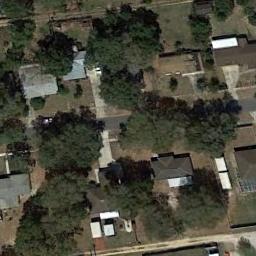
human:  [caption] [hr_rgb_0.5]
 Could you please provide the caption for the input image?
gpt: There are many buildings in medium residential area .

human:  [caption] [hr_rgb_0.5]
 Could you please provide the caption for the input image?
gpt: The medium residential area has some houses and some trees are among these houses .

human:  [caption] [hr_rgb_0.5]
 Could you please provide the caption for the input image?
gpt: Medium-sized residential areas have roads on both sides .

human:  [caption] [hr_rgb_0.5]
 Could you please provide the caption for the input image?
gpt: The medium residential is on the bare land next to the trees .

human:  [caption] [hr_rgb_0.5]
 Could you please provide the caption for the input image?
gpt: There are some brown buildings and green trees on the medium residential area .